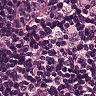
Metastatic tissue present: no